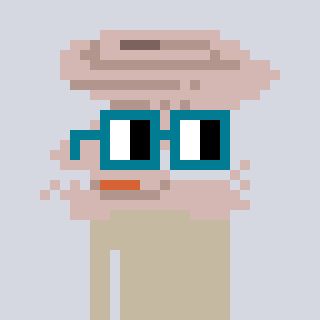
a pixel art character with square dark green glasses, a tornado-shaped head and a rust-colored body on a cool background